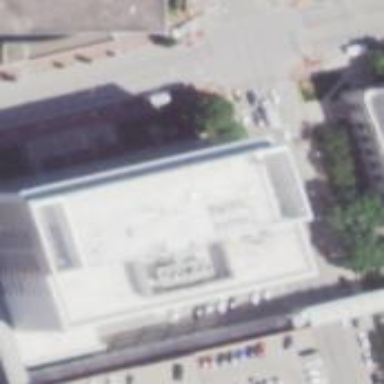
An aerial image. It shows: Government office building.